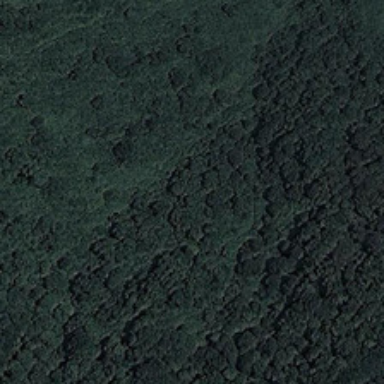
Many green trees are in a forest .